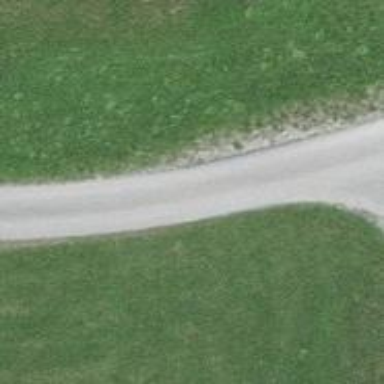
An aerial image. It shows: Gravel track with track type of grade3.